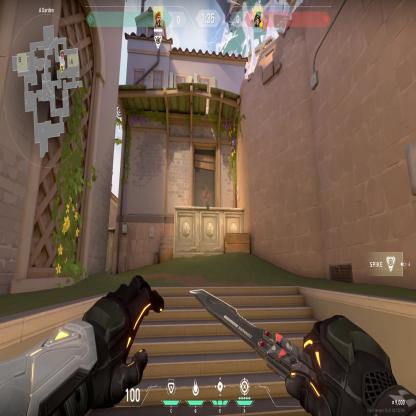
Label: enemy